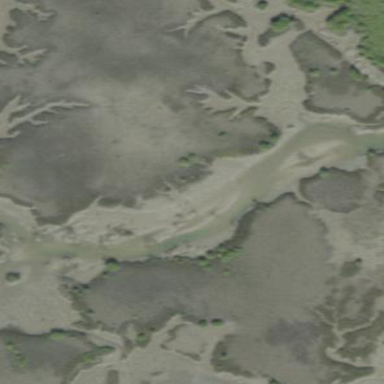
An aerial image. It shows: Saltmarsh wetland.